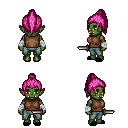
a pixel art fantasy rpg character, female body template, orc, green skin, brown sleeveless shirt, teal pants, pink long topknot hairstyle, white cloth bandages, black slippers, dagger, four views (front, back, left, right), 2x2 character sprite sheet, small pixel art, hard edges, no anti-aliasing